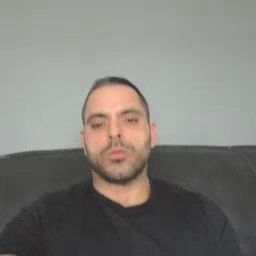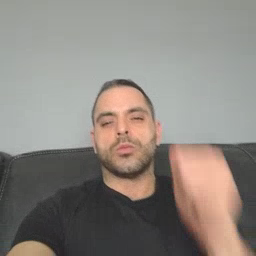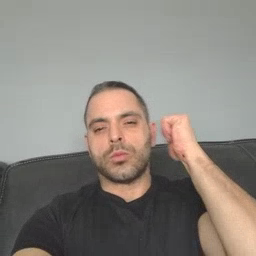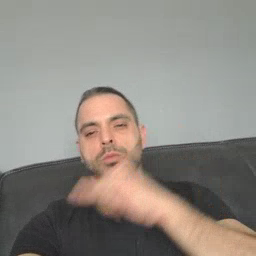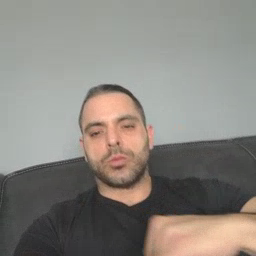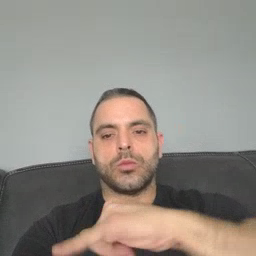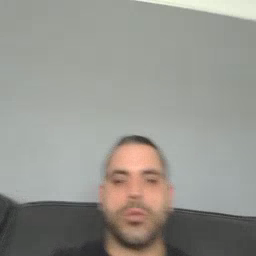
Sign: backyard